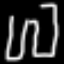
Label: pants